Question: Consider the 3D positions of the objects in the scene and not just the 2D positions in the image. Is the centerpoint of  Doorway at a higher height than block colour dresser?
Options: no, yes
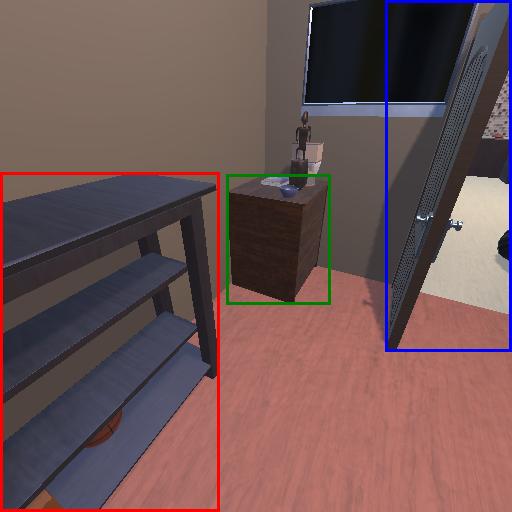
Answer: no